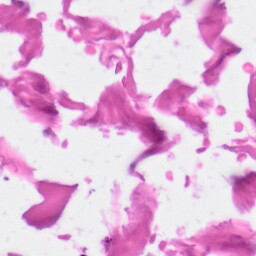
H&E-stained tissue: Skin